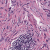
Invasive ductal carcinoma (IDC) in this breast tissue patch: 1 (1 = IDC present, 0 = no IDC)